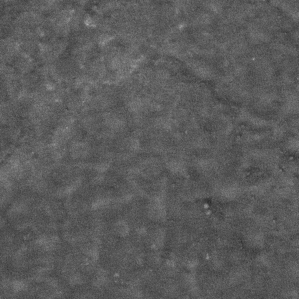
Label: frost